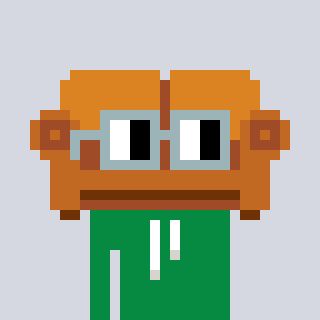
a pixel art character with square dark gray glasses, a couch-shaped head and a green-colored body on a cool background